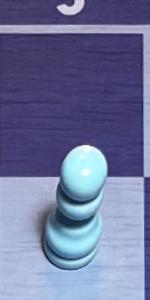
Label: Pawn_White